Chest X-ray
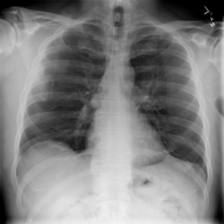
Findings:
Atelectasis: negative
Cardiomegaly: negative
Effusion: negative
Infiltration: negative
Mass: negative
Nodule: negative
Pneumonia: negative
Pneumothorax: negative
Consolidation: negative
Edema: negative
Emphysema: negative
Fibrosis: negative
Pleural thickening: negative
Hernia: negative